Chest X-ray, PA view. Patient: 48 years old, sex F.
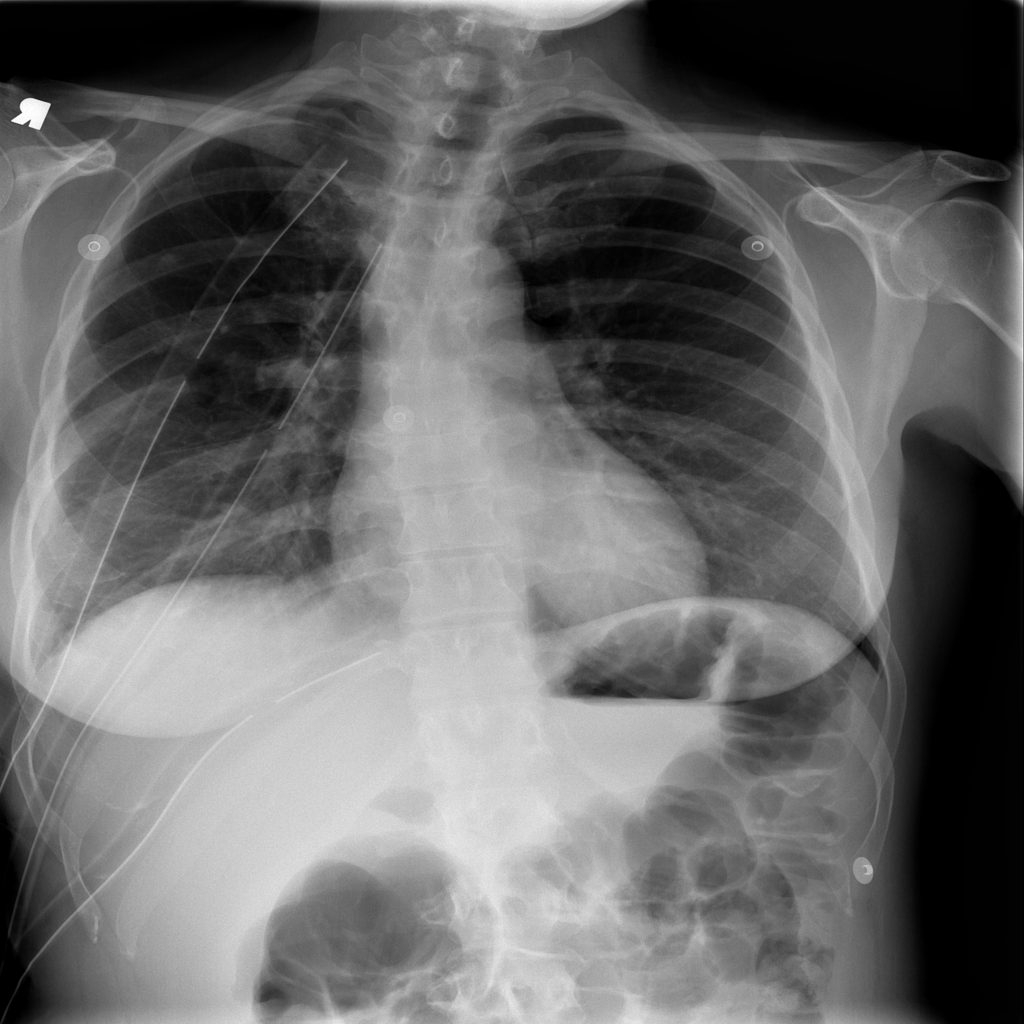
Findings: No Finding